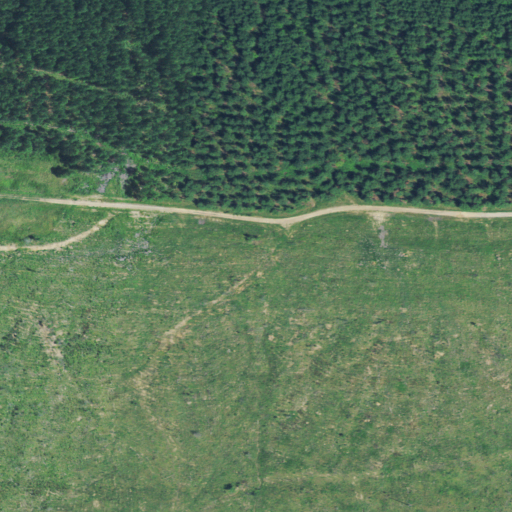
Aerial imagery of mountain in Oklahoma named Second Mountain containing grassland, evergreen forest, mixed forest, open development, and low intensity development